Field crop: maize
Growth stage: 1
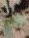
Species: datura